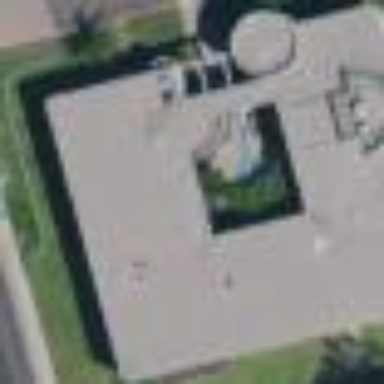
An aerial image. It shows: Office building.